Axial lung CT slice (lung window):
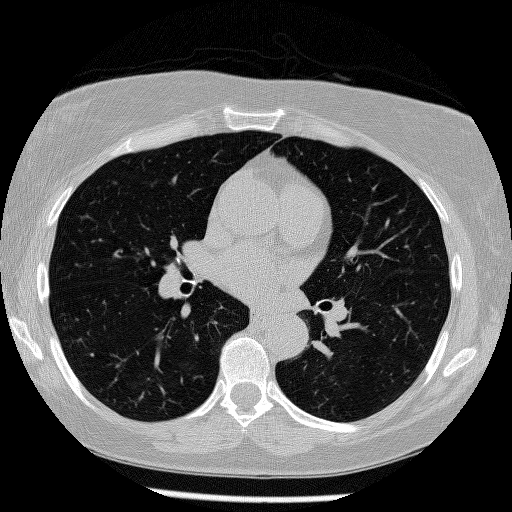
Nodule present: yes
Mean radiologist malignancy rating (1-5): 1